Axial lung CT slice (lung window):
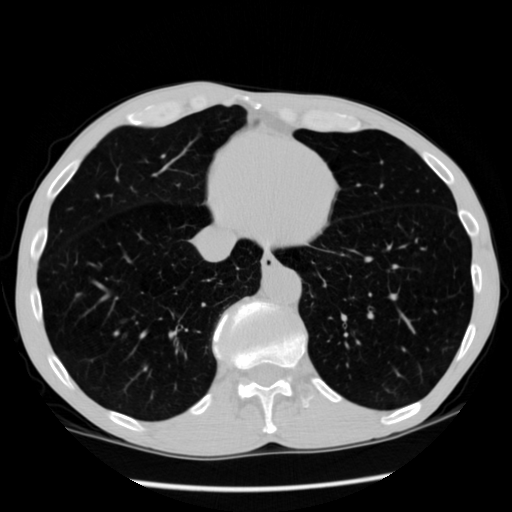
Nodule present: no